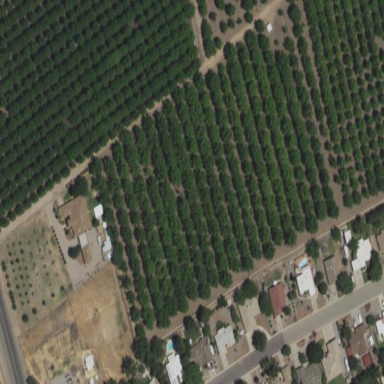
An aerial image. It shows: Orchard.